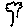
Label: tree